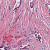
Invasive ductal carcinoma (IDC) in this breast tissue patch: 1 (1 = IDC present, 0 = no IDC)